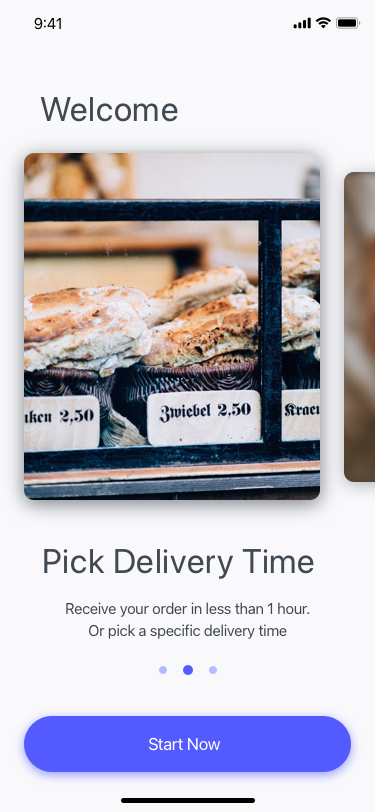
Text in this UI design:
Start Now
Receive your order in less than 1 hour.
Or pick a specific delivery time
Pick Delivery Time
Welcome